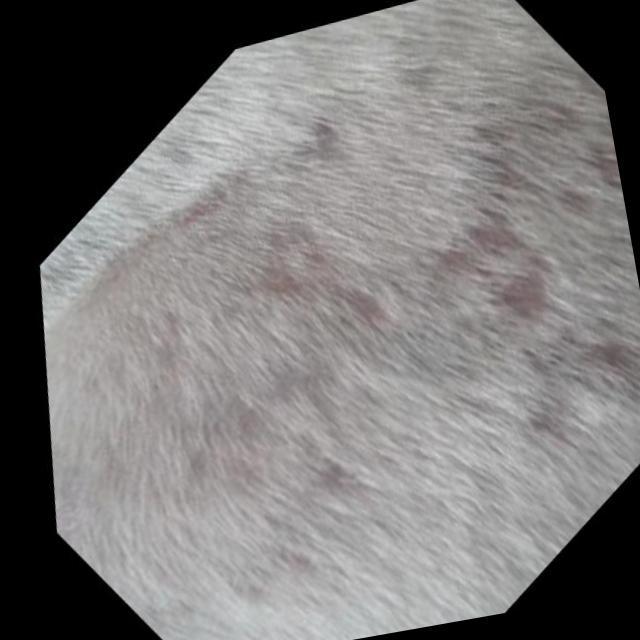
Canine hypersensitivity reaction — allergic skin response with urticaria, erythema, pruritus, and angioedema. May be food, environmental, or flea allergy related.